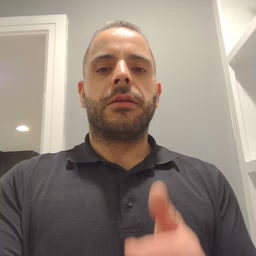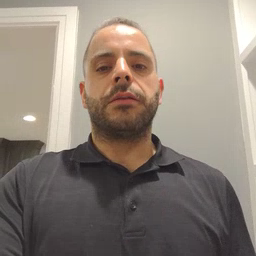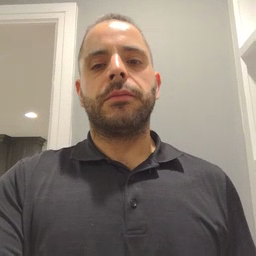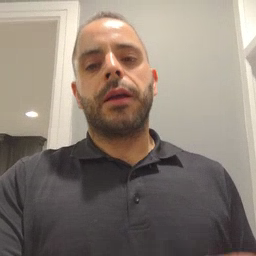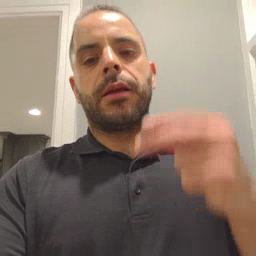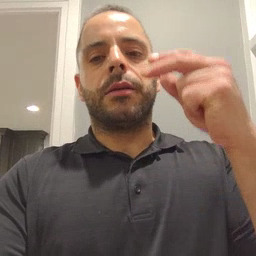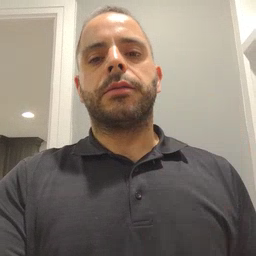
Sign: high